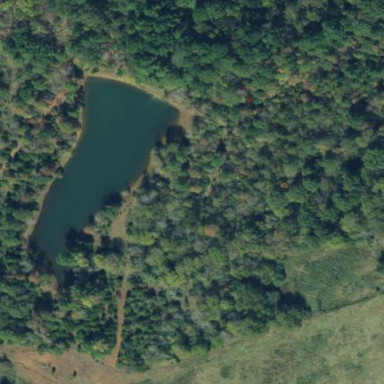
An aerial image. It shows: Peaceful pond surrounded by nature.